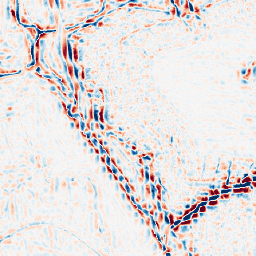
Category: wavelet
Decomposition family: wavelet_dwt
Decomposition parameters: wavelet: sym4
level: 3
Upsampling method: area
Upsampling parameters: scale: 2
Upsampling scale: 2